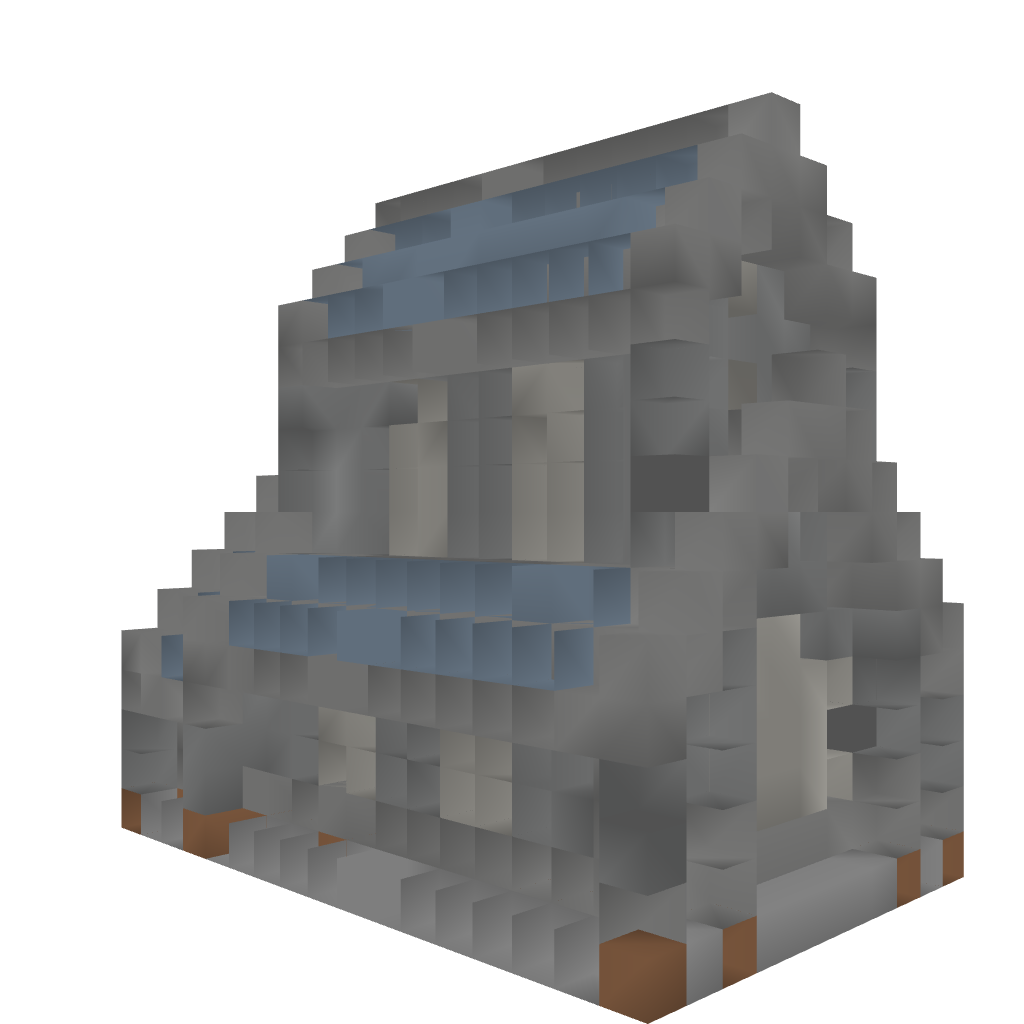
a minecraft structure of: Small Stone Chapel